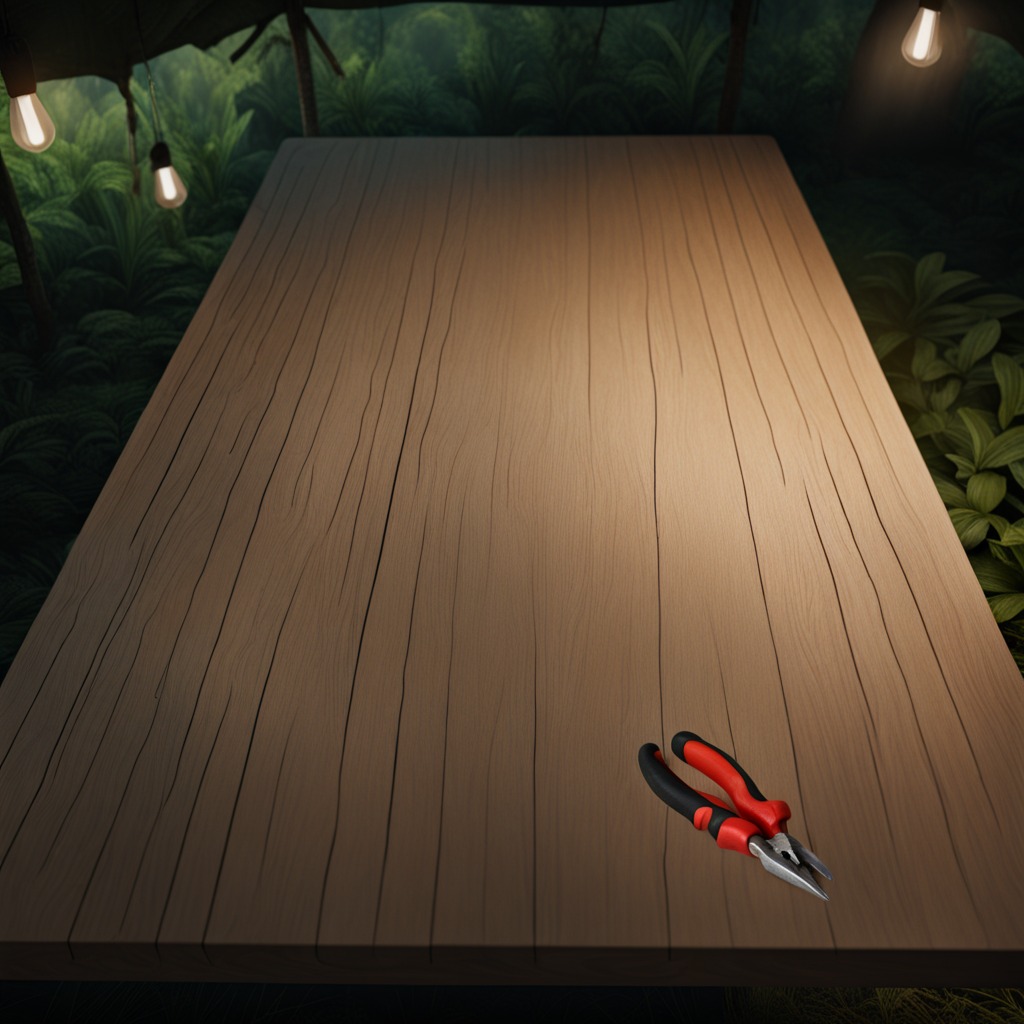
A plier lies on the wooden table inside a jungle field workshop tent at night.